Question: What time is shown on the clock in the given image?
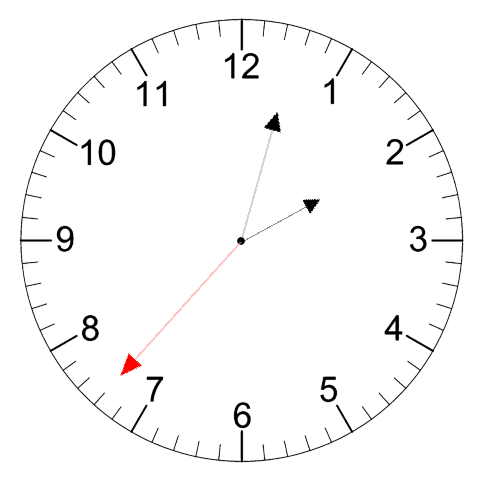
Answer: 02:02:37